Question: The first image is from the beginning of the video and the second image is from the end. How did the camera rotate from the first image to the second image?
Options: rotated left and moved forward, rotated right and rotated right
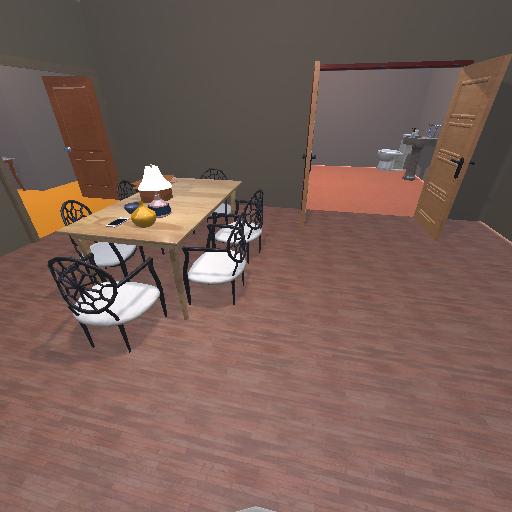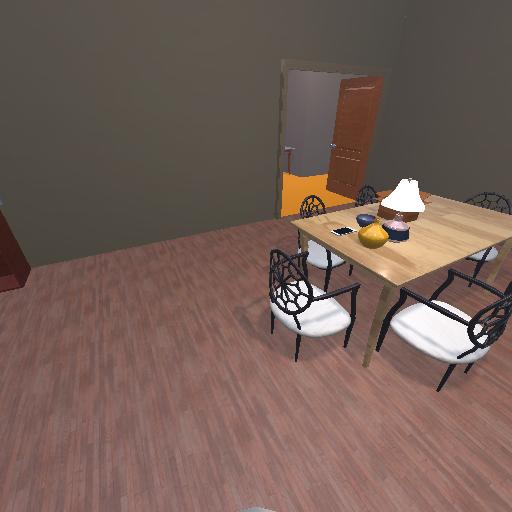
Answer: rotated left and moved forward